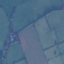
Land use / land cover class: Pasture